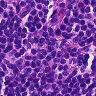
Metastatic tissue present: no